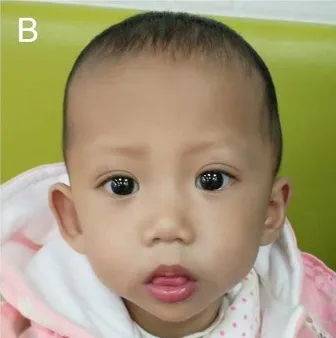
Skin capillary malformations, facial feature, and heart and liver arteriovenous malformations of the patient. (B) The characterized face of the patient shows a broad forehead, a small-pointed chin, and prominent ears.
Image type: medical_photograph (oral_photograph)